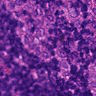
Metastatic tissue present: yes